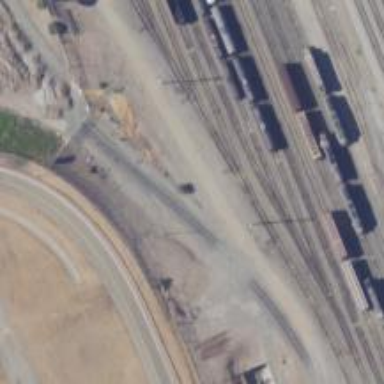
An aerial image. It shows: Abandoned spur railway.